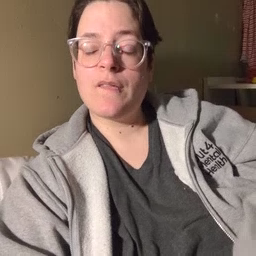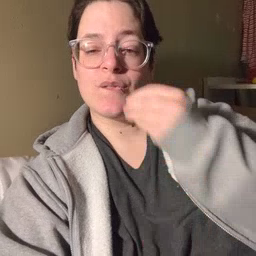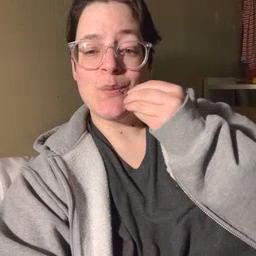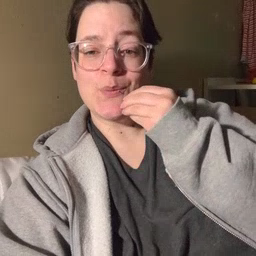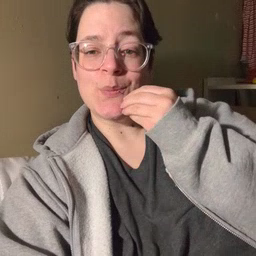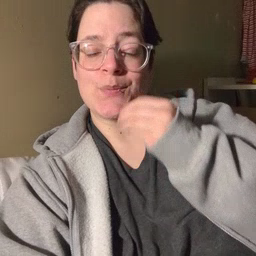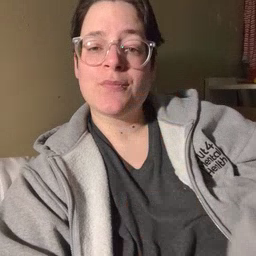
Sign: food